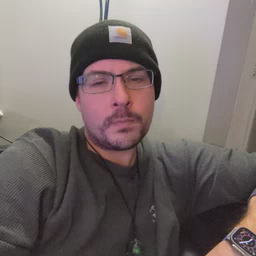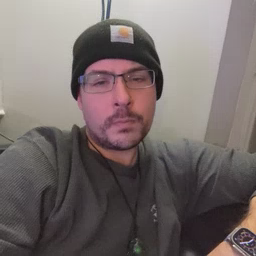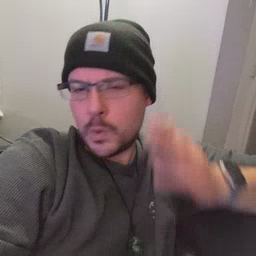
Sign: why